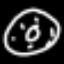
Label: donut